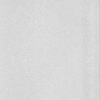
Label: dusty